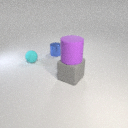
large purple rubber cylinder above large gray rubber cube